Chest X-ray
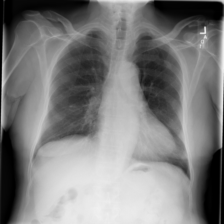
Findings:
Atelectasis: negative
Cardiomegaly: negative
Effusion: negative
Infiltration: negative
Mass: negative
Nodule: negative
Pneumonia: negative
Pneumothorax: negative
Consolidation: negative
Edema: negative
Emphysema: negative
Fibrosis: negative
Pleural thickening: negative
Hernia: negative